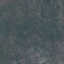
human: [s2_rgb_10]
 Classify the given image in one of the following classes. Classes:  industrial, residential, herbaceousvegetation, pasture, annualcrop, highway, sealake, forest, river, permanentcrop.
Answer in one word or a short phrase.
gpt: HerbaceousVegetation